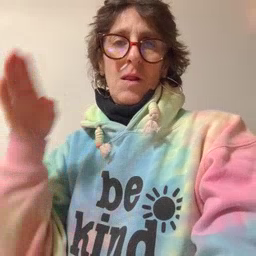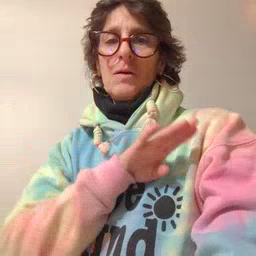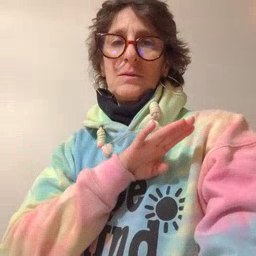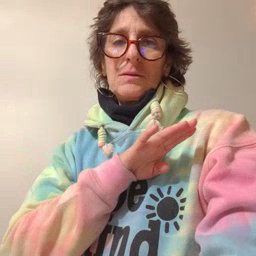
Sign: close